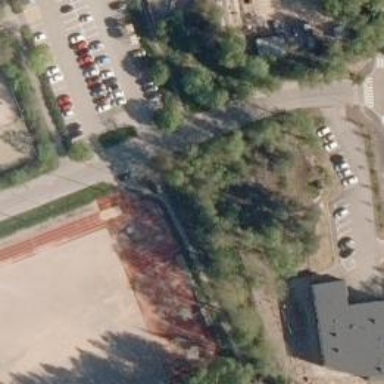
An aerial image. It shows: Fitness station in leisure land.